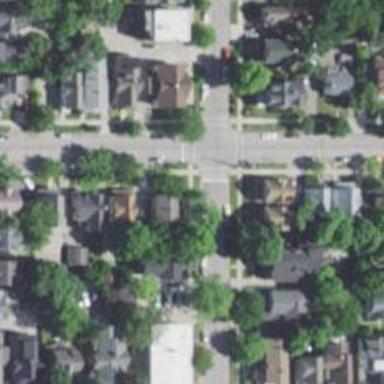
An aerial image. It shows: Residential road with asphalt surface and separate sidewalk.